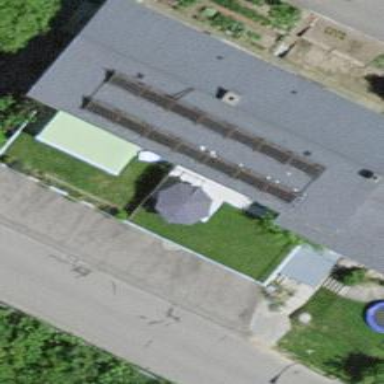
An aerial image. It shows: Garage.